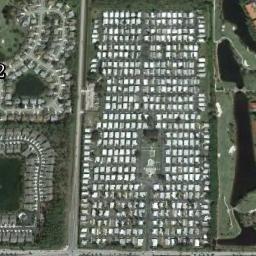
Label: residential